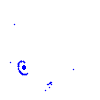
Particle: pion